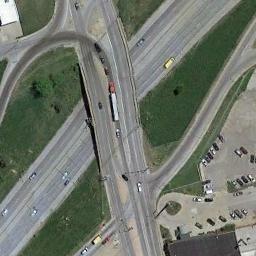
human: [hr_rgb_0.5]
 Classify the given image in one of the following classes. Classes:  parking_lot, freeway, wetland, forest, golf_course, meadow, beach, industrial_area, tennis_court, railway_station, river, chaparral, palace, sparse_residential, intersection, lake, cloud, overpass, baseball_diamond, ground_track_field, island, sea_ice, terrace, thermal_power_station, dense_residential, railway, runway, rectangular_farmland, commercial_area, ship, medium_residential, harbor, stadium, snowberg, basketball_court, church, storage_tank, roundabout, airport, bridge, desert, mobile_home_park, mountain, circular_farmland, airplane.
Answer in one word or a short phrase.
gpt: overpass